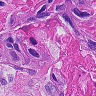
Metastatic tissue present: yes